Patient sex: M
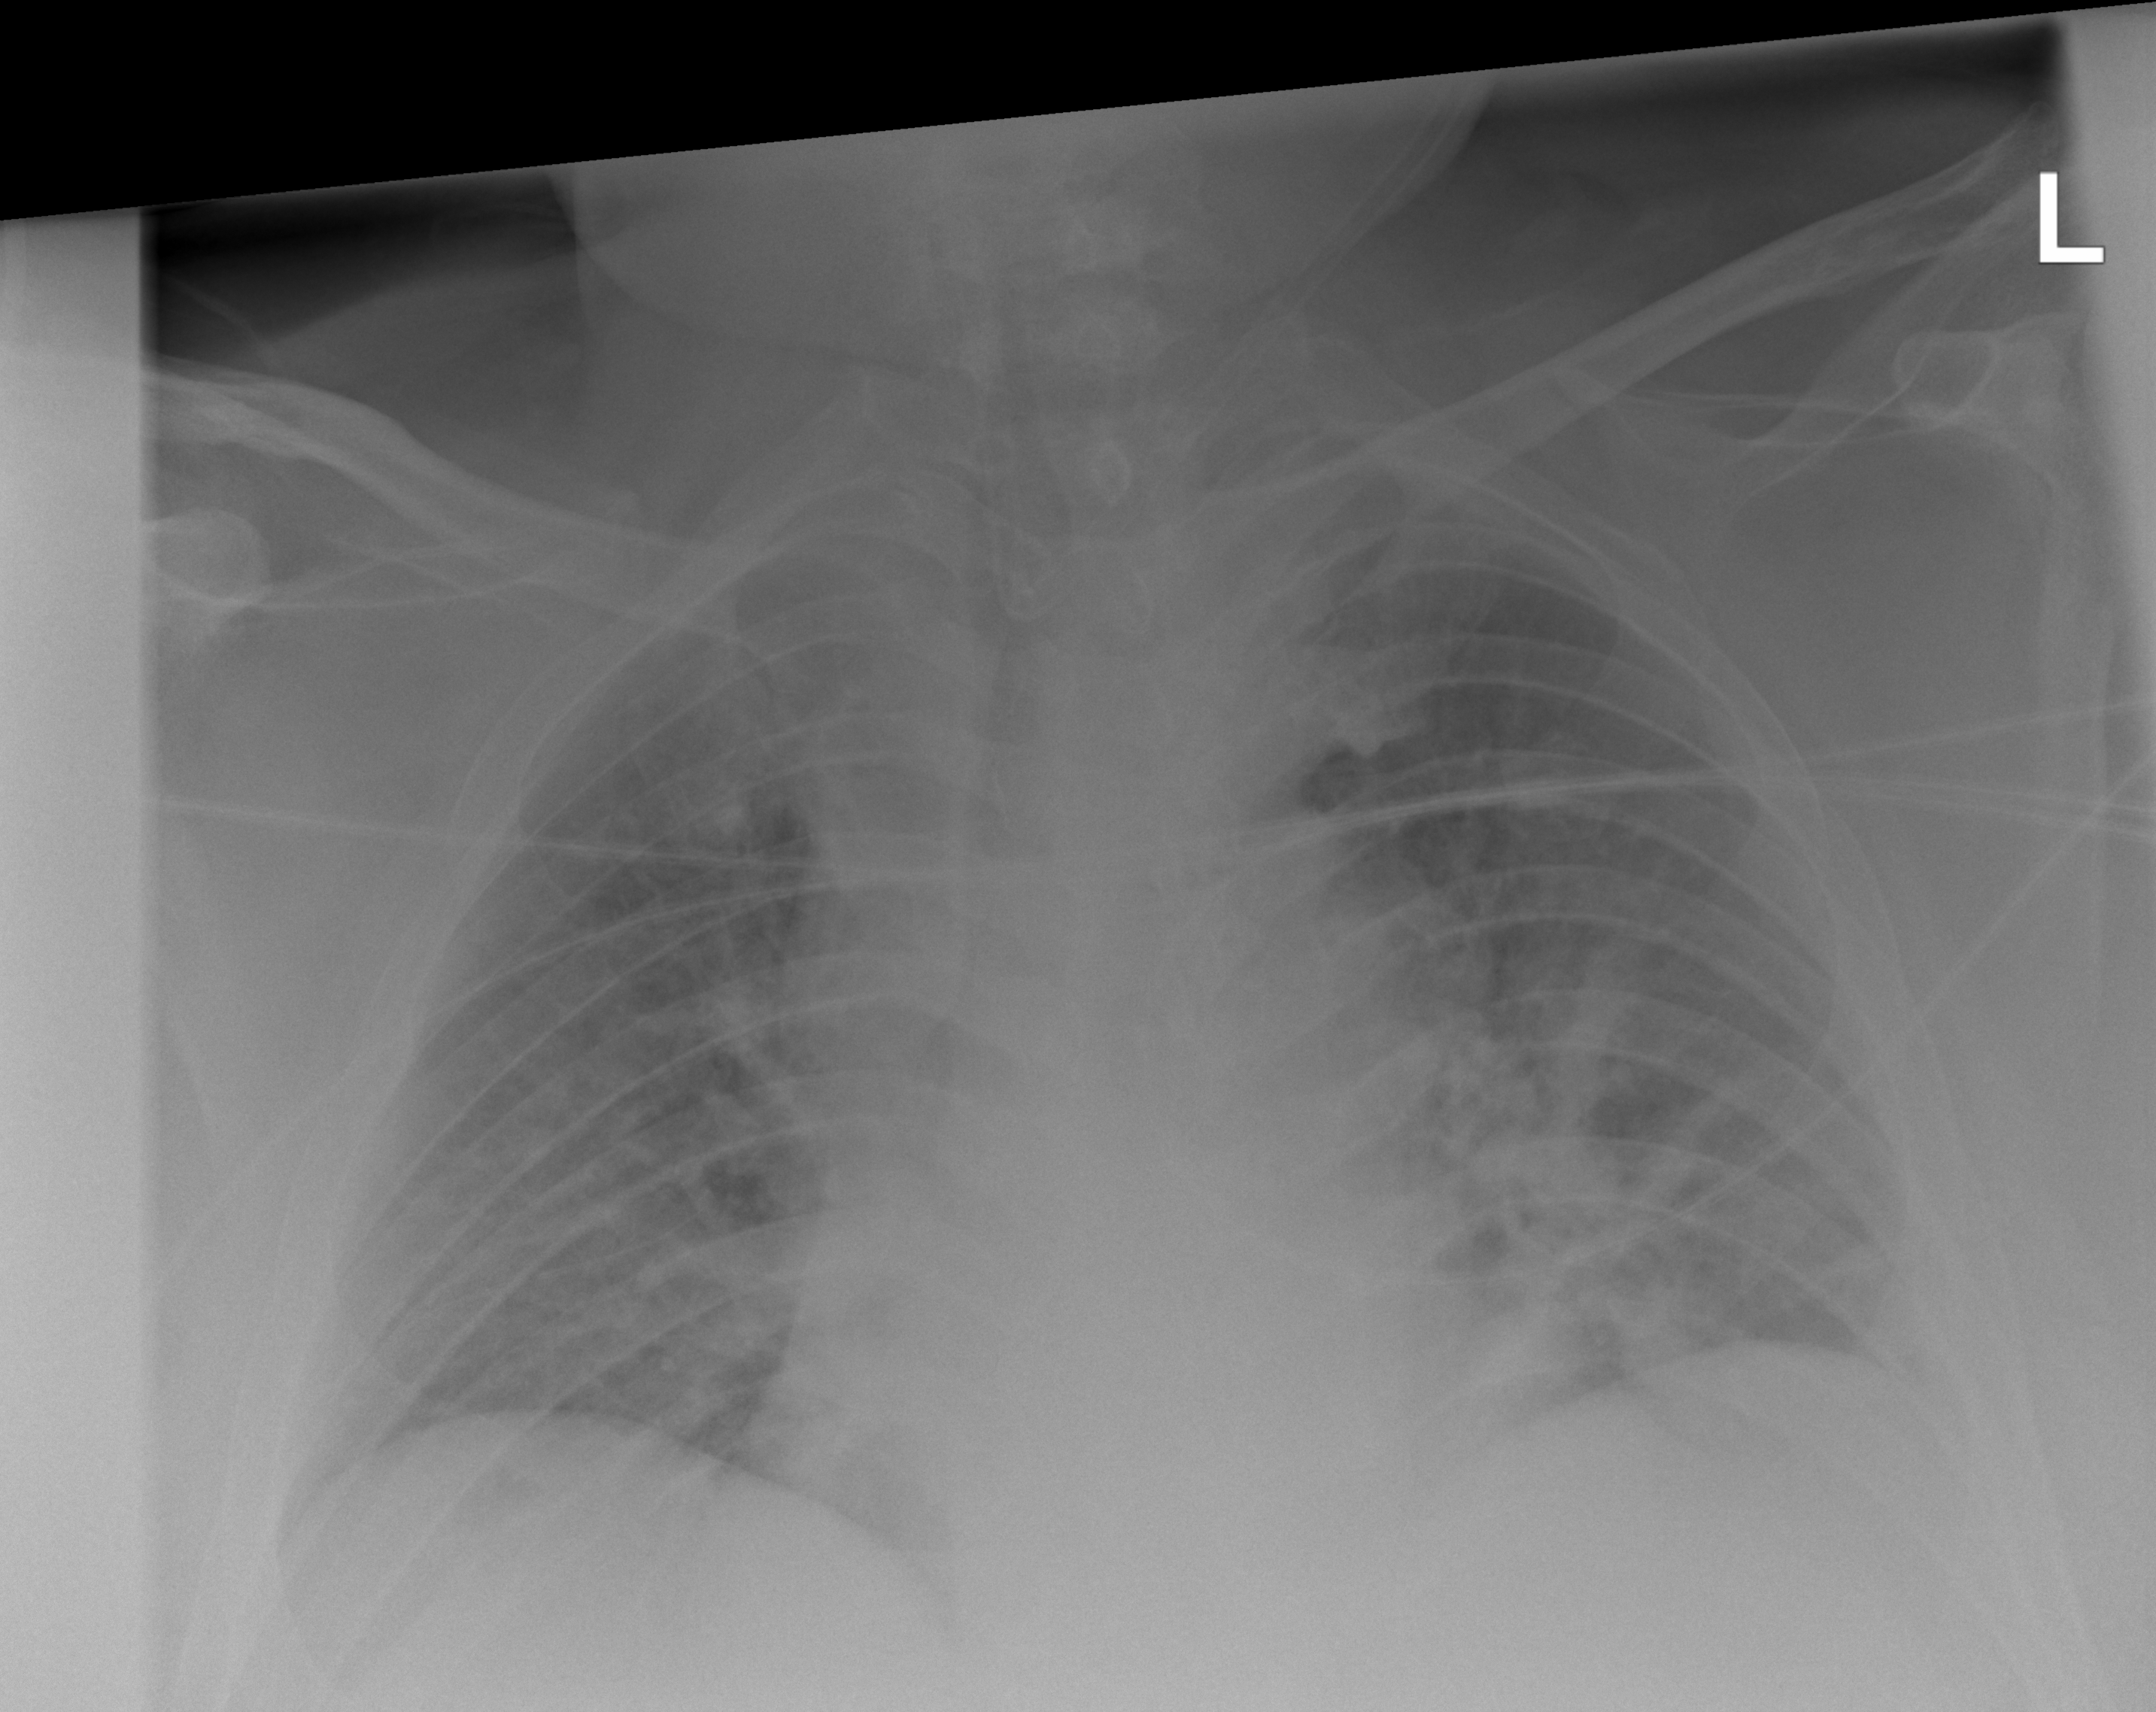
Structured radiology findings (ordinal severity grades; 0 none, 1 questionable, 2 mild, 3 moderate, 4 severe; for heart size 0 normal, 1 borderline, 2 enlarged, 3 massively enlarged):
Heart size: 1
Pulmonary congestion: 2
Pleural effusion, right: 0
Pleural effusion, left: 0
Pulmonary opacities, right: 0
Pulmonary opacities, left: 2
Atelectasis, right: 0
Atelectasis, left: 2